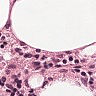
Metastatic tissue present: no